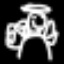
Label: angel